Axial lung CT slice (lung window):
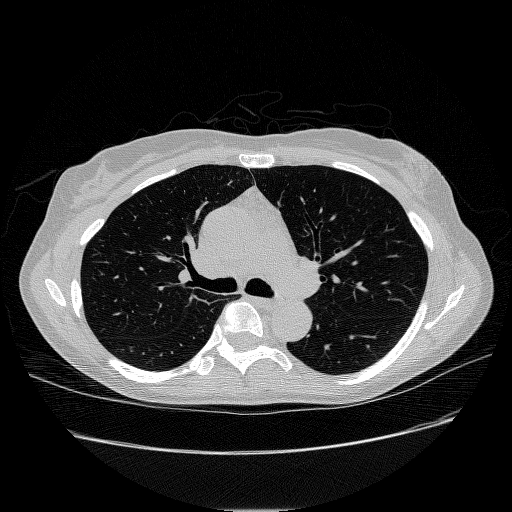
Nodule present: no